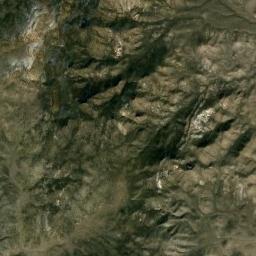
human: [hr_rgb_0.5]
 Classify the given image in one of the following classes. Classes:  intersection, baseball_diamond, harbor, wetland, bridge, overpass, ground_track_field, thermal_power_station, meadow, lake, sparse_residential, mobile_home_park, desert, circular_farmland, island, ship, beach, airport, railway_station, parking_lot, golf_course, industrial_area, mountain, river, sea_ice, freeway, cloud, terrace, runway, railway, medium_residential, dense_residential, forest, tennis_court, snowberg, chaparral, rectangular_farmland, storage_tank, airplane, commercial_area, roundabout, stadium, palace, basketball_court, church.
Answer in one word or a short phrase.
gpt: mountain